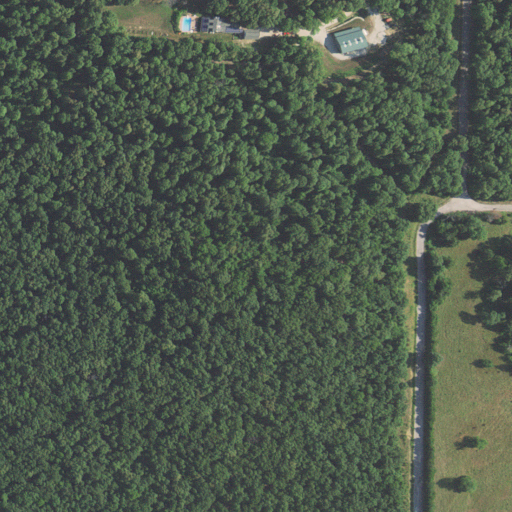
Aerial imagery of mountain in Missouri named Goodnight Knob containing deciduous forest, open development, pasture, shrub, and medium intensity development